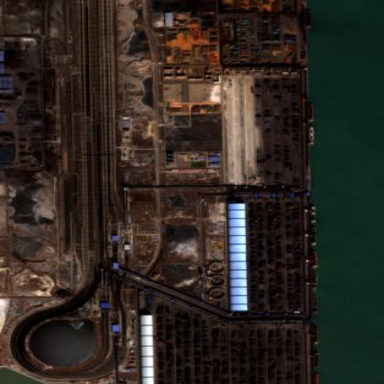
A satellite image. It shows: Industrial area designated as port.